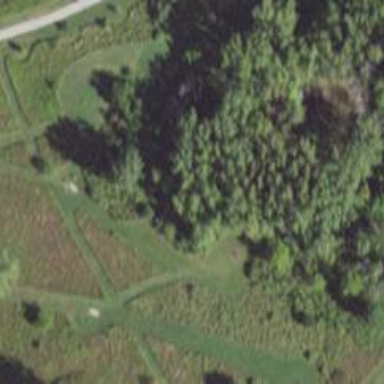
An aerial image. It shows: Disc golf basket.